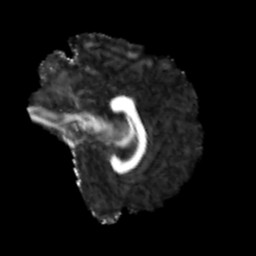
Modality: FA
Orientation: sagittal
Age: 24
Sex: female
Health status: healthy
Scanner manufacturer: siemens
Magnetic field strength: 3 T
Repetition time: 3.6 s
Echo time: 0.092 s